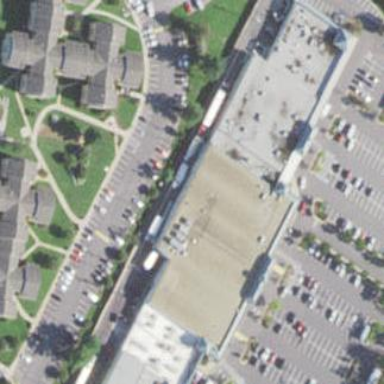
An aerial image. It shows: Supermarket building.